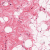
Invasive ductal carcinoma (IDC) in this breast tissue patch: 0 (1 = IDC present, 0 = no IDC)